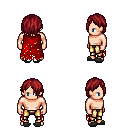
a pixel art fantasy rpg character, male body template, human, light skin, red tattered cape, gold greaves, brunette bangs hairstyle, gray slippers, four views (front, back, left, right), 2x2 character sprite sheet, small pixel art, hard edges, no anti-aliasing